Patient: sex M, age 70
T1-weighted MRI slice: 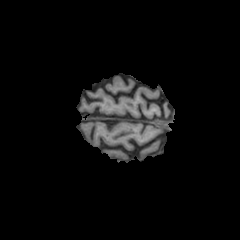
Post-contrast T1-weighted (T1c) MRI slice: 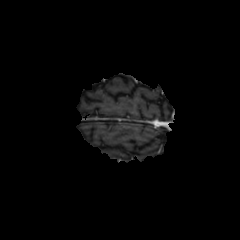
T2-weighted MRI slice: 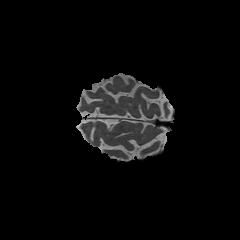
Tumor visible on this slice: no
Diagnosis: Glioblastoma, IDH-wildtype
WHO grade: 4